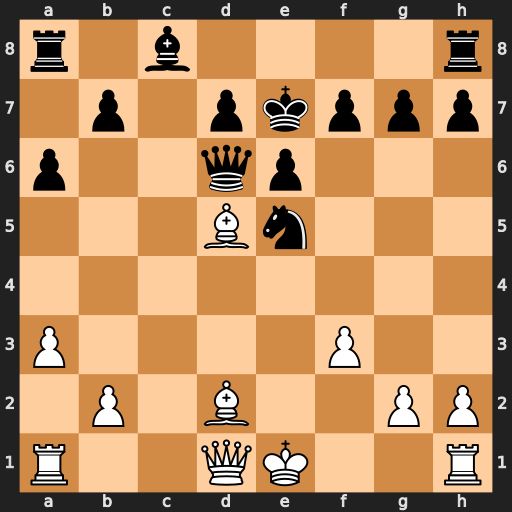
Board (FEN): r1b4r/1p1pkppp/p2qp3/3Bn3/8/P4P2/1P1B2PP/R2QK2R
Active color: w
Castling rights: KQ
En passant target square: -
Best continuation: Bb4 Qxb4+ axb4